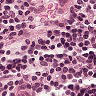
Metastatic tissue present: no